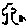
Label: tree